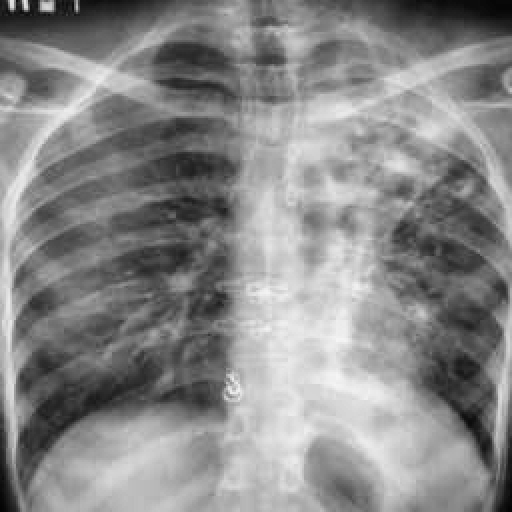
Finding: TUBERCULOSIS